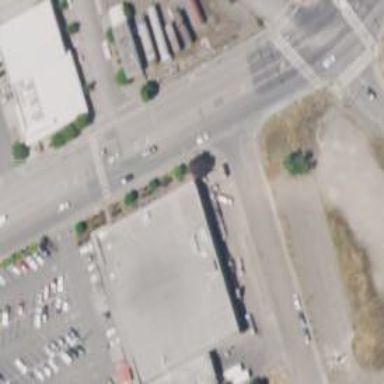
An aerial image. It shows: Supermarket located in building.